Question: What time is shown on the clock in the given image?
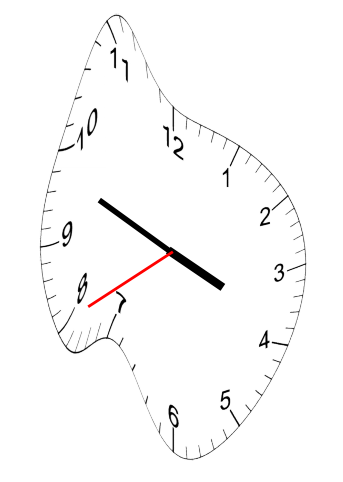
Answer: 03:48:40